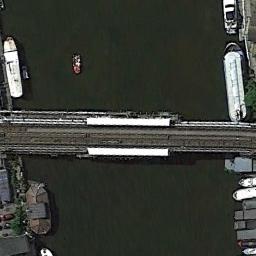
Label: bridge